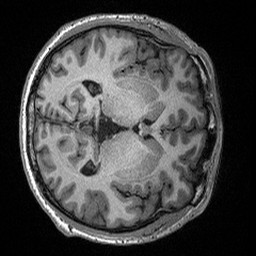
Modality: T1w
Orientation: axial
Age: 28
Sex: male
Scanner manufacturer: siemens
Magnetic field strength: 3 T
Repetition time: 2.3 s
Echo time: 0.00298 s